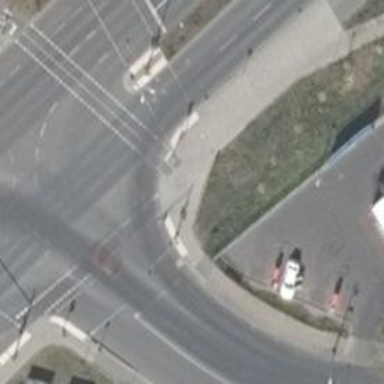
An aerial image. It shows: Asphalt cycleway with crossing controlled by traffic signals.